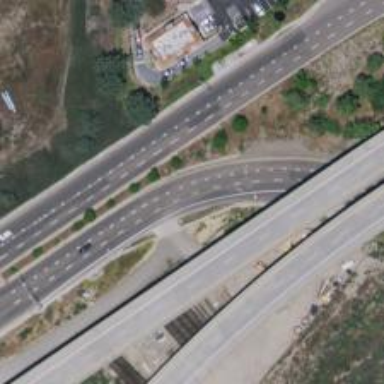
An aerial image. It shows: Trunk highway.